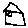
Label: house